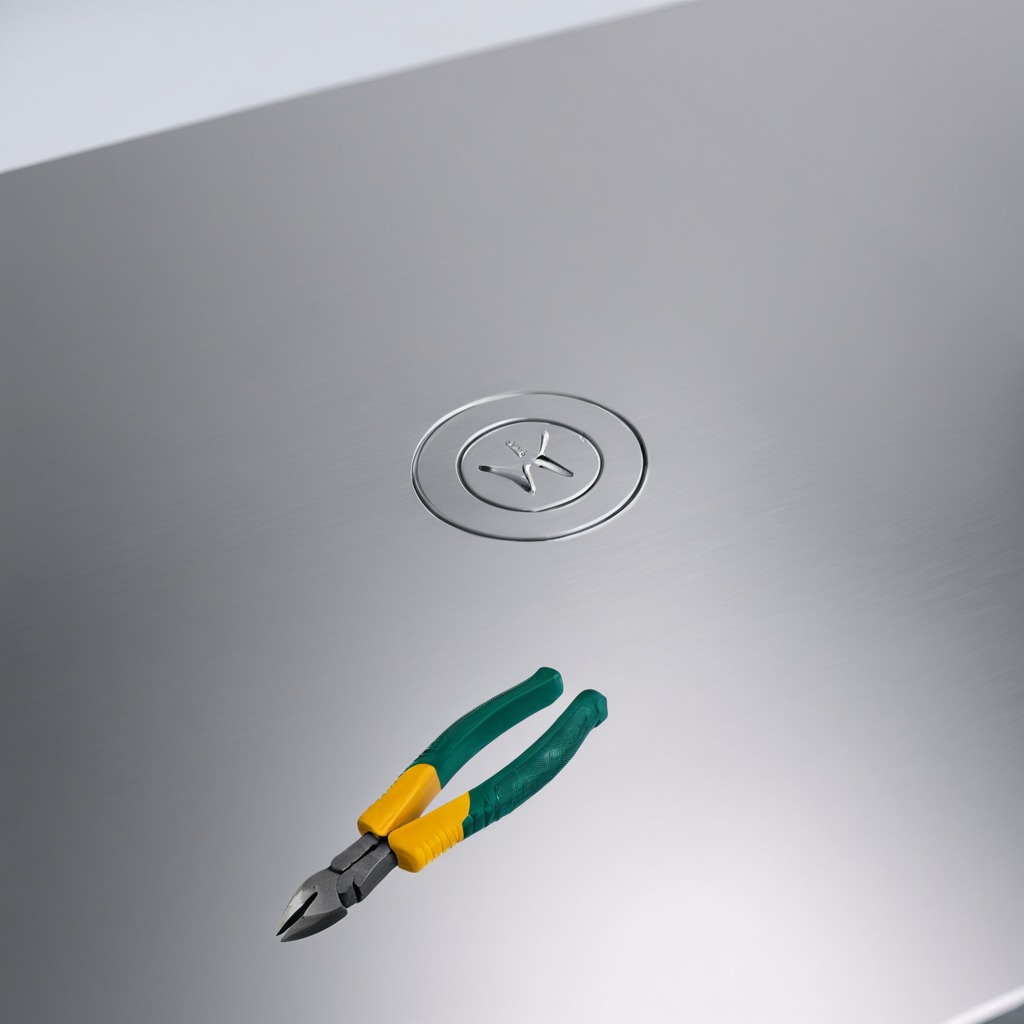
A plier is lying on the stainless steel table in a high-end prototyping lab.